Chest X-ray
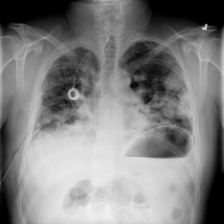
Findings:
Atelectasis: negative
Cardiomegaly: negative
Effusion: negative
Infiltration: negative
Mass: negative
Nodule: negative
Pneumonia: negative
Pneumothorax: positive
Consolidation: negative
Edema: negative
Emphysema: negative
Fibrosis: negative
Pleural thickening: negative
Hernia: negative